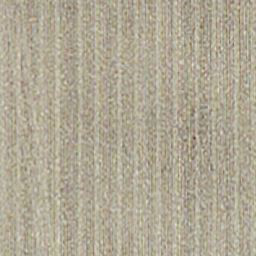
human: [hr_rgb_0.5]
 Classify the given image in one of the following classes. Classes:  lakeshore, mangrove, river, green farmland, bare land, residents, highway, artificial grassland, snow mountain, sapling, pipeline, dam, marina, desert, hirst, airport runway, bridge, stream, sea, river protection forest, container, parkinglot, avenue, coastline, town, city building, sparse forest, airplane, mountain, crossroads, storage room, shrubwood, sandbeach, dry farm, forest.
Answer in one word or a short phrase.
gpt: dry farm